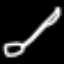
Label: pencil